Field crop: maize
Growth stage: 2
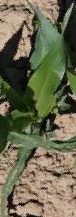
Species: maize